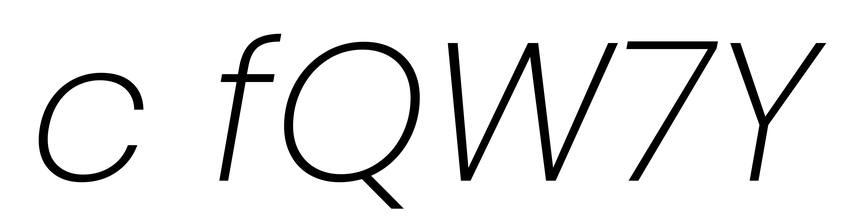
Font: Poppins-ExtraLightItalic